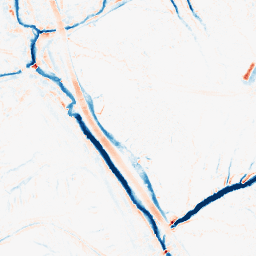
Category: morphological
Decomposition family: morphological
Decomposition parameters: operation: average
size: 5
Upsampling method: sinc_blackman
Upsampling parameters: scale: 2
kernel_size: 8
Upsampling scale: 2